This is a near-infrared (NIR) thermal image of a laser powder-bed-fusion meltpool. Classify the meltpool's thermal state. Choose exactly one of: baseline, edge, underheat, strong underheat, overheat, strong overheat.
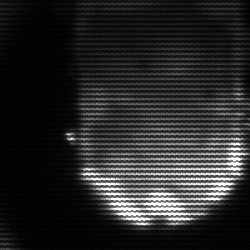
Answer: baseline